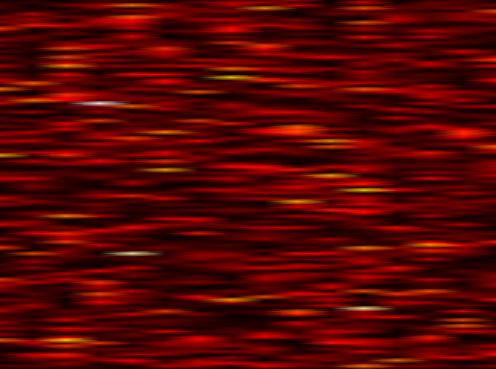
Label: UFMC